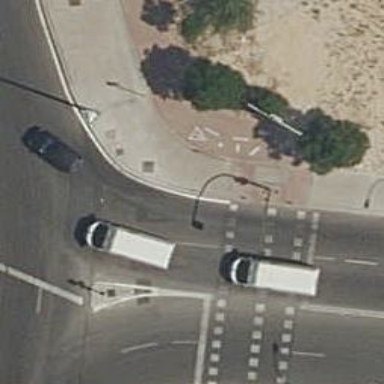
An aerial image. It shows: Road with "give way" sign.